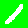
Digit: 1